Interaction volume radius: 10 \u00c5
Interaction volume height: 15 \u00c5
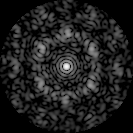
Disorder parameter: 0.6904